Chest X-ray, AP view. Patient: 52 years old, sex F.
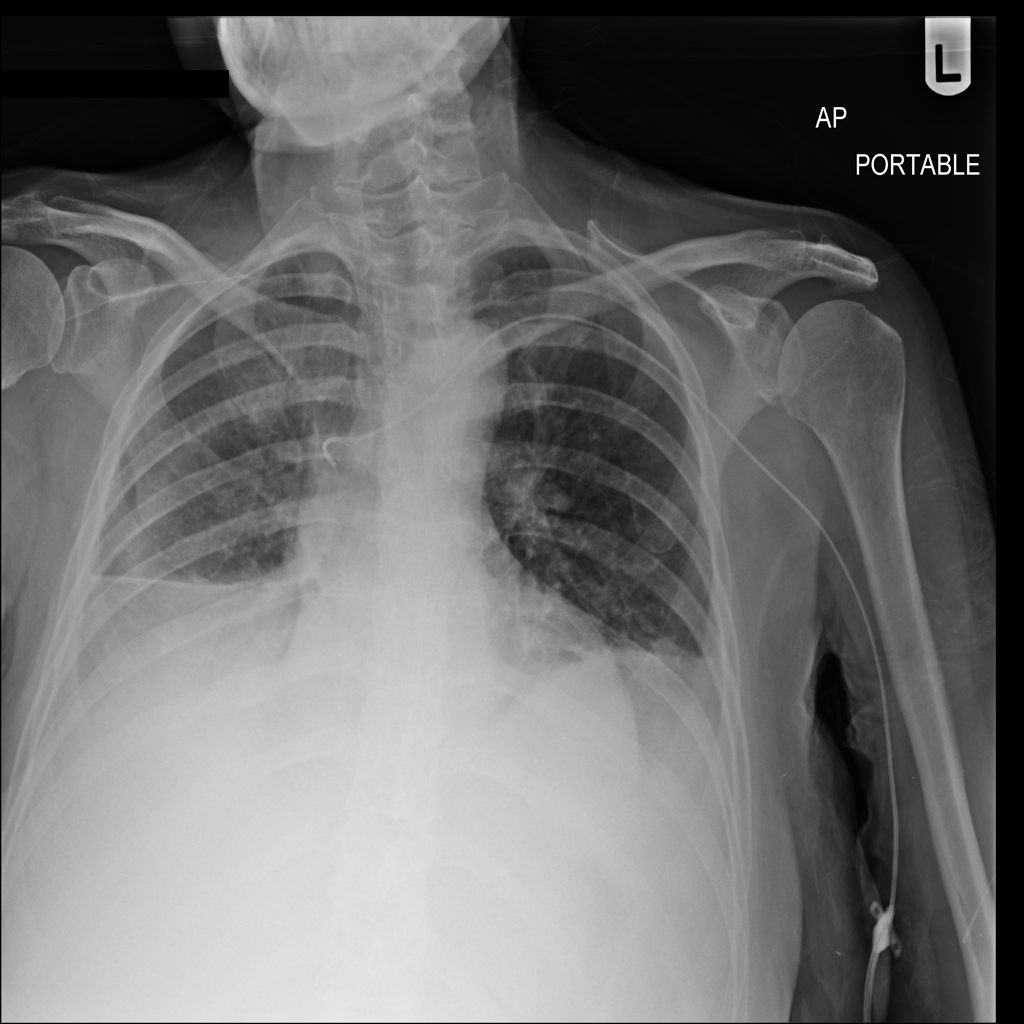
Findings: No Finding